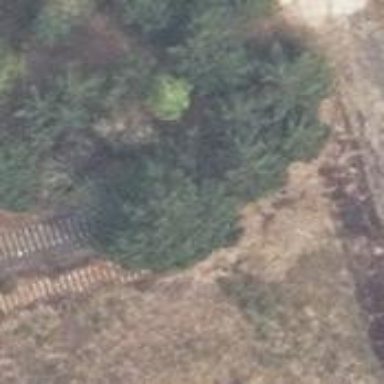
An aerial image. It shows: Abandoned railway with historical significance.